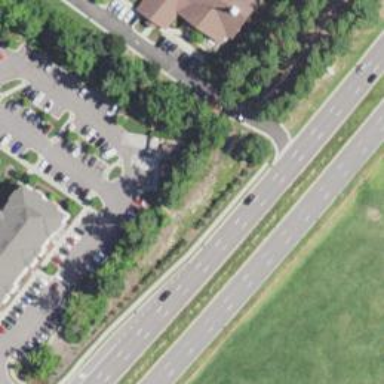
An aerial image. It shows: Primary road with asphalt surface.